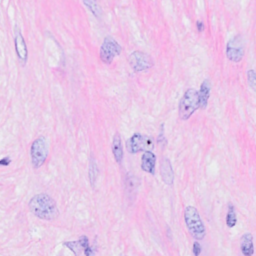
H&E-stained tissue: Breast